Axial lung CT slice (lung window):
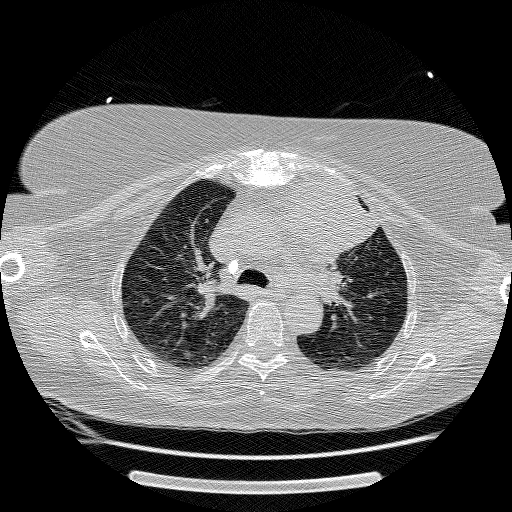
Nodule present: yes
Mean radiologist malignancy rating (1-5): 2